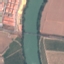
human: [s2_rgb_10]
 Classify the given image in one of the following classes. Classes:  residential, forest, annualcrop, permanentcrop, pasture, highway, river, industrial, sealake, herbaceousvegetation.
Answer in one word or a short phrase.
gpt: River